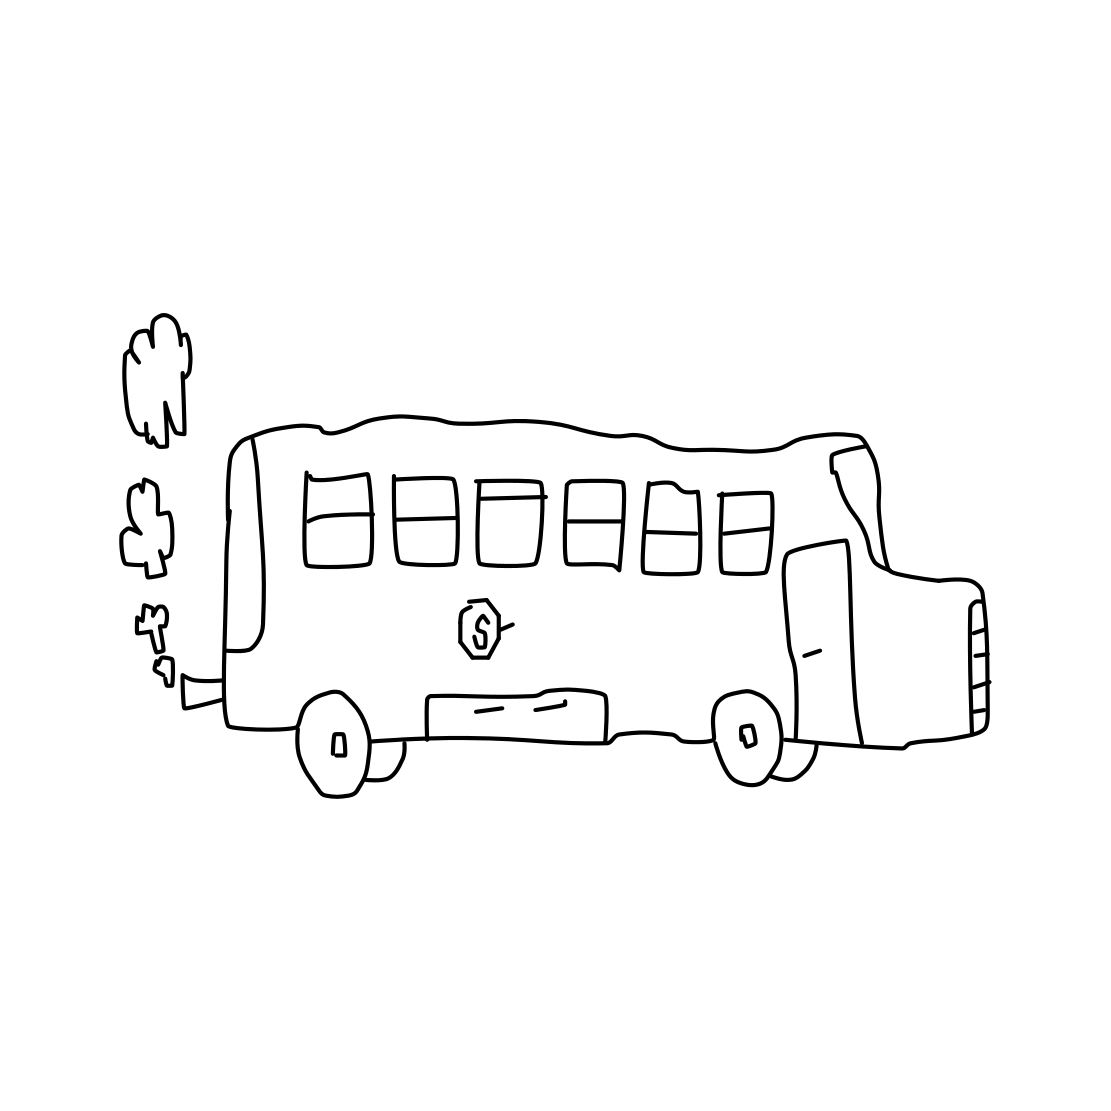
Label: bus